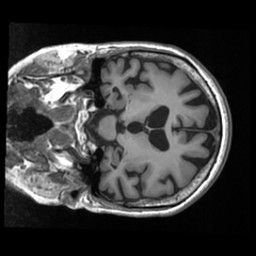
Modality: T1w
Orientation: coronal
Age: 30
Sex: male